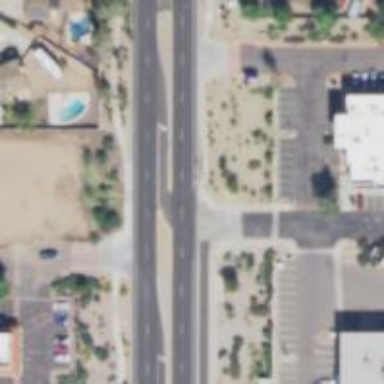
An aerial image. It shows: Asphalt road with secondary link designation.